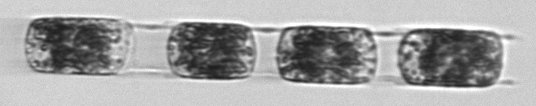
Label: Hemiaulus